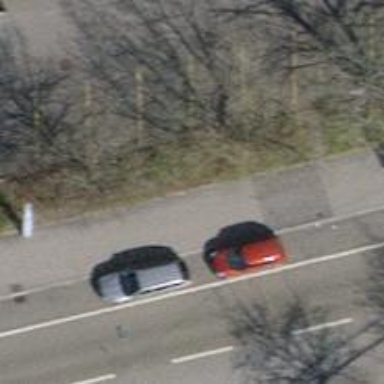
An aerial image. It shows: Sidewalk.